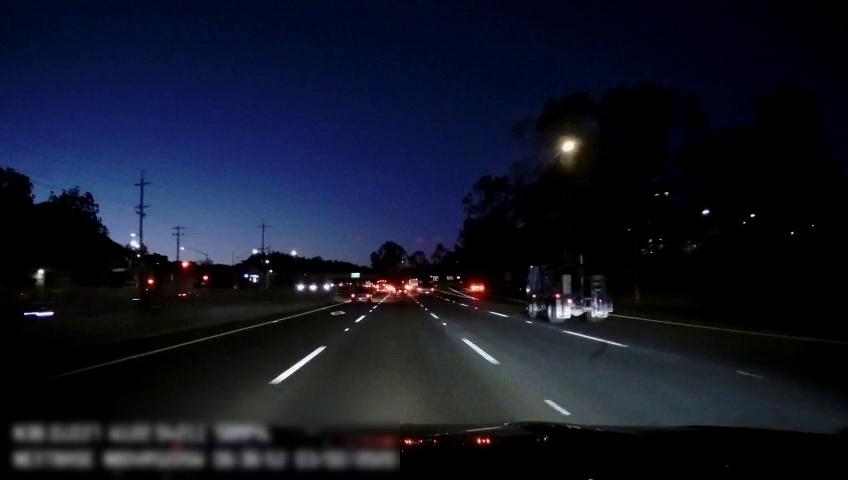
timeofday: Night
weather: Other
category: Drivable Space
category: Vehicles | Car
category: Vehicles | Other LV
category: Vehicles | SUV
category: Vehicles | Car
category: Vehicles | Car
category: Vehicles | Car
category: Vehicles | Car
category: Lanes | Alternate Lane
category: Lanes | Current Lane
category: Lanes | Current Lane
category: Lanes | Alternate Lane
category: Lanes | Alternate Lane
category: Lanes | Alternate Lane
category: Lanes | Alternate Lane